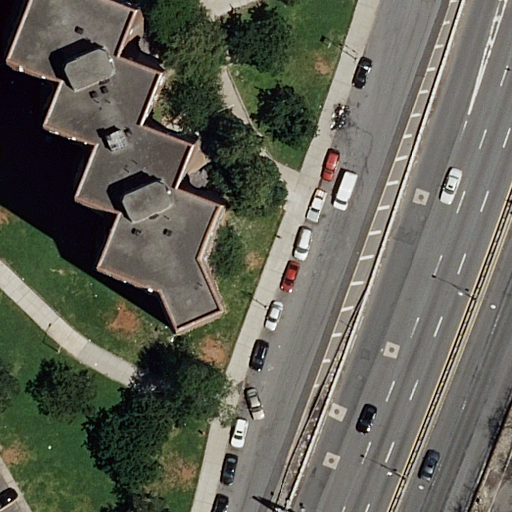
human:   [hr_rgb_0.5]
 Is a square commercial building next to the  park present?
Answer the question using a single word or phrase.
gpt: no

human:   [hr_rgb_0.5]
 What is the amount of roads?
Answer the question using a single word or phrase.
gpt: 9

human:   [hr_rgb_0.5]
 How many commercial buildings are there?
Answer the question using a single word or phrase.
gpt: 0

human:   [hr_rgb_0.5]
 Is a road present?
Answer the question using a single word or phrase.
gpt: yes

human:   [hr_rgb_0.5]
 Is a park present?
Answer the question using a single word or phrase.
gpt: yes

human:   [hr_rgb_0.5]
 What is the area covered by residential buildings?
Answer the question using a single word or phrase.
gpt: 1250m2

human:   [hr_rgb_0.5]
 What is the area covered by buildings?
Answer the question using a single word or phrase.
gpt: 1250m2

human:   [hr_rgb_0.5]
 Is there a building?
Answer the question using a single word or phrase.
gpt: yes

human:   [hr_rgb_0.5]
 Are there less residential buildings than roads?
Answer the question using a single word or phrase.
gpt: yes

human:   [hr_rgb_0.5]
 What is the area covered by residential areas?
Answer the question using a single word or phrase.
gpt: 9802m2

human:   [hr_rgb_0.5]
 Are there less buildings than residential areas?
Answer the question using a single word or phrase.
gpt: no

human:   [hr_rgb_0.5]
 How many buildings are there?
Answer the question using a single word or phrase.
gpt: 1

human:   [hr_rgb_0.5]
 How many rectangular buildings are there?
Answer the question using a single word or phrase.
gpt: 0

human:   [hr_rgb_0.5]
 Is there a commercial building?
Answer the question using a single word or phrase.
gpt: no

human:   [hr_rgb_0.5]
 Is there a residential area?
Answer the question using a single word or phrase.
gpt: yes

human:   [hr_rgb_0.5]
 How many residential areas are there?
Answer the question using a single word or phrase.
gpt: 1

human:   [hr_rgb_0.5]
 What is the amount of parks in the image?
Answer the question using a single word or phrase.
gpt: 1

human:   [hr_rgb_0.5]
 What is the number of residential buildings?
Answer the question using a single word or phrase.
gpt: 1

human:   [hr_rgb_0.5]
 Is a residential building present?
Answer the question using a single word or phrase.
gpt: yes

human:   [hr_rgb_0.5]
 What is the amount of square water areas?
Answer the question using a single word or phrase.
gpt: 0

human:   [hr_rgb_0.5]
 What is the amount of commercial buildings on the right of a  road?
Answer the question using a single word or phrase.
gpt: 0

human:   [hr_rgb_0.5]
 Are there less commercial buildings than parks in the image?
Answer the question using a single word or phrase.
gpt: yes

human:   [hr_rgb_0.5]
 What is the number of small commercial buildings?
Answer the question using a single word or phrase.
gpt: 0

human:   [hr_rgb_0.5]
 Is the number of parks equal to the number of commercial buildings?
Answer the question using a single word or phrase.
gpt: no

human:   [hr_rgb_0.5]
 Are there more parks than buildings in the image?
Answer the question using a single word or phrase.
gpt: no

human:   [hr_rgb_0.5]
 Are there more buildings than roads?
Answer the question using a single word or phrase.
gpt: no

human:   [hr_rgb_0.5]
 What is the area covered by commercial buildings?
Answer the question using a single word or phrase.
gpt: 0m2

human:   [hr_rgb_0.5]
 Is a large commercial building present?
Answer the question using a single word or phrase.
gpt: no

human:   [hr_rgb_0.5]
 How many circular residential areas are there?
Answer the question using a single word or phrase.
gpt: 0

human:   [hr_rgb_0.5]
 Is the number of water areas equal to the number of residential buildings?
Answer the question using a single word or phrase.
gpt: no

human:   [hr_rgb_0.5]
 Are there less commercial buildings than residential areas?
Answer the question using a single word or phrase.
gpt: yes

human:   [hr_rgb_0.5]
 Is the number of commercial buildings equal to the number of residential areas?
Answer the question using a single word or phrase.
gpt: no

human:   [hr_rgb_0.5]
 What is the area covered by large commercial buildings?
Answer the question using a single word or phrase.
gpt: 0m2

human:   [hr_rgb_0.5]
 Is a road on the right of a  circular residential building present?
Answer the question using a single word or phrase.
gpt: no

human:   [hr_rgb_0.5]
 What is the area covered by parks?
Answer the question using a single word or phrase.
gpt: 6473m2

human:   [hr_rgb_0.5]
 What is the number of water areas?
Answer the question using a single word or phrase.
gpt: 0

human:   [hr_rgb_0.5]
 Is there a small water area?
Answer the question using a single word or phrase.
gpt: no

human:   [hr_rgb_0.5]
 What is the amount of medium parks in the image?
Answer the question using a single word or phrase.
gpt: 0

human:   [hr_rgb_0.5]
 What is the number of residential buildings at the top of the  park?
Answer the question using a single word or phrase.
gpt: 0

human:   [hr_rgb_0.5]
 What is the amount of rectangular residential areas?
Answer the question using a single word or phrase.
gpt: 1

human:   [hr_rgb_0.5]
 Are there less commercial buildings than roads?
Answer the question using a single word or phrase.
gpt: yes

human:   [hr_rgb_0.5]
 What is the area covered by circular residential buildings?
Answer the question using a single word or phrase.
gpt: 0m2

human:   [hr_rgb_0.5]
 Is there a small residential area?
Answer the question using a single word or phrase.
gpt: no

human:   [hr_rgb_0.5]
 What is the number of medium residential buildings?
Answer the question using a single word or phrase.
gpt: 0

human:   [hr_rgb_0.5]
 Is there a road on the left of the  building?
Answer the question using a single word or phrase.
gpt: no

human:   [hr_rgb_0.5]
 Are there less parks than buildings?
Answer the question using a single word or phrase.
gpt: no

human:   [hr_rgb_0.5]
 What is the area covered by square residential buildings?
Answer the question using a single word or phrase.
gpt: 0m2

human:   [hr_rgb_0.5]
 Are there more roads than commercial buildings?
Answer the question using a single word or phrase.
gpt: yes

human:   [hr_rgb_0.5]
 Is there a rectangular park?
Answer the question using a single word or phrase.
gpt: yes

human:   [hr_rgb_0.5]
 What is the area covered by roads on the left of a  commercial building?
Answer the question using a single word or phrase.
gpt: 0m2

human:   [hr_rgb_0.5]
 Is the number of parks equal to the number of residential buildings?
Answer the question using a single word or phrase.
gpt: yes

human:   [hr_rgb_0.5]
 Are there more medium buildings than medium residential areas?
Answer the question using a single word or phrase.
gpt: no

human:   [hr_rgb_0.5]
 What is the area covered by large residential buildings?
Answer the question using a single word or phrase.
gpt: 1250m2

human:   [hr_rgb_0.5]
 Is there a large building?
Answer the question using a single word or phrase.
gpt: yes

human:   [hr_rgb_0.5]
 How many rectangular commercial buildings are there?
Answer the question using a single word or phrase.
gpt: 0

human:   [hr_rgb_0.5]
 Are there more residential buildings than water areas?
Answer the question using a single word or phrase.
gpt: yes

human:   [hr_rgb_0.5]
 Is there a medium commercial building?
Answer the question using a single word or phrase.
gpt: no

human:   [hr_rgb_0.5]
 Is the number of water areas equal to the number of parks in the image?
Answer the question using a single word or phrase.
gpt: no

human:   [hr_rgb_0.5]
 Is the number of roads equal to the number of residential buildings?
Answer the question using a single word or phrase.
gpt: no

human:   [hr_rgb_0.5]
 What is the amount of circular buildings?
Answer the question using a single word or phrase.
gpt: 0

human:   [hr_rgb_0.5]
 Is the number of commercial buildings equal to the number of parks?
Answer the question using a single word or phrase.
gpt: no

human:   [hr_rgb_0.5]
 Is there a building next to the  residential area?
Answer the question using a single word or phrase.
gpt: yes

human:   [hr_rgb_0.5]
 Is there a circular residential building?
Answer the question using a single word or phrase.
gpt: no

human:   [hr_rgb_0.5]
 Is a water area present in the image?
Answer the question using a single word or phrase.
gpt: no